Question: I've got an array of Objects in jQuery:
'''
function customersList() {
this.selectedCustomers = [];
}
function customerObject(customerId, bookingId) {
this.customerId = customerId;
this.bookingId = bookingId;
}
'''
I need to post this to my Controller:
'''
[HttpPost]
public ActionResult CreateMultipleCasesFormPost(CreateMultipleCasesModel model)
{
return PartialView("_CreateMultipleCases", model);
}
'''
My ViewModel:
'''
public class CreateMultipleCasesModel
{
[Display(Name = "Selected Customers")]
public List<CustomerList> Customers { get; set; }
'''
I need to pass the Array from jQuery and the Data from this Form to my Controller (My View Model contains other properties):
'''
$('#createMultipleCasesForm')
'''
This is my Post Form jQuery Code:
'''
$('#createMultipleCasesBtn').click(function () {
var btn = $(this);
var mUrl = btn.data('actionurl');
var formModel = $('#createMultipleCasesForm').serializeArray();
var customerList = customersList.selectedCustomers();
var requestData = {
model: formModel,
Customers: customerList
};
var sData = JSON.stringify(requestData);
$.ajax({
url: mUrl,
type: 'POST',
dataType: 'json',
contentType: 'application/json; charset=utf-8',
data: sData,
success: function (response) {
debugger;
},
error: function (response) {
$('#ErrorMessage').html('<span class="icon black cross"></span>' + response.Message);
}
});
});
'''
My Model from jQuery is not Binding either the Array of Customer Objects or the Form, What am I doing wrong here?
What happens when I post Back my Form:

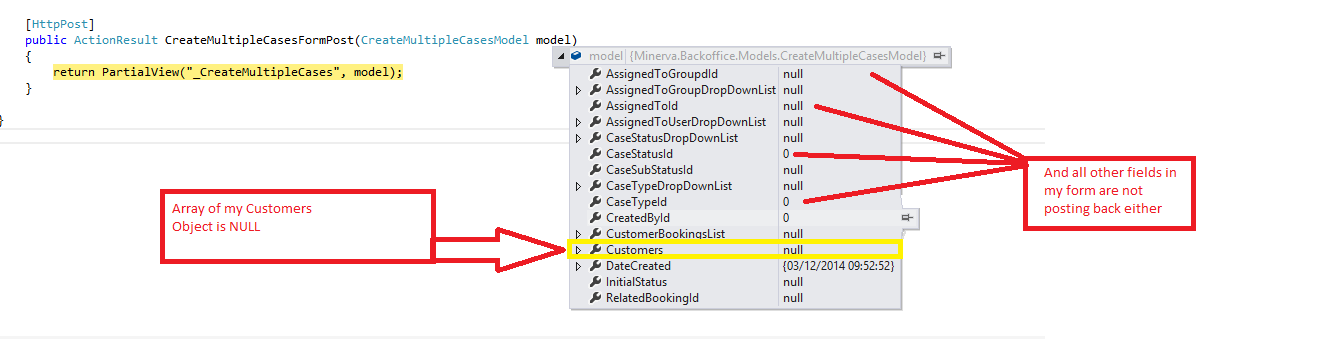
Answer: I found a solution this did the trick for me:
'''
$('#createMultipleCasesBtn').click(function () {
var btn = $(this);
var mUrl = btn.data('actionurl');
var formModel = $('#createMultipleCasesForm').serializeObject();
formModel['Customers'] = customersList.selectedCustomers;
var sData = JSON.stringify(formModel);
$.ajax({
url: mUrl,
type: 'POST',
dataType: 'json',
contentType: 'application/json; charset=utf-8',
data: sData,
success: function (response) {
},
error: function (response) {
$('#ErrorMessage').html('<span class="icon black cross"></span>' + response.Message);
}
});
});
'''
This Function Below Used from Answer Here: <URL>
'''
$.fn.serializeObject = function () {
var o = {};
var a = this.serializeArray();
$.each(a, function () {
if (o[this.name] !== undefined) {
if (!o[this.name].push) {
o[this.name] = [o[this.name]];
}
o[this.name].push(this.value || '');
} else {
o[this.name] = this.value || '';
}
});
return o;
};
'''